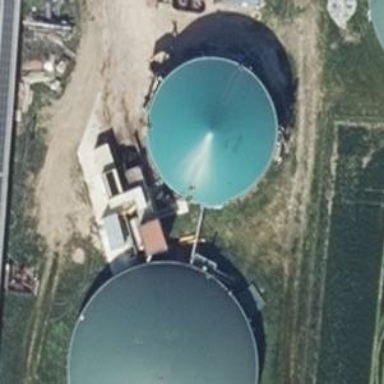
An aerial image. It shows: Storage tank which is man-made.